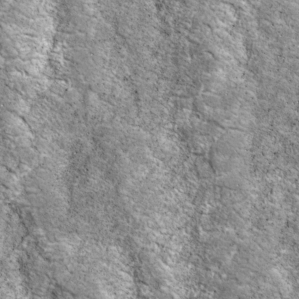
Label: non_frost